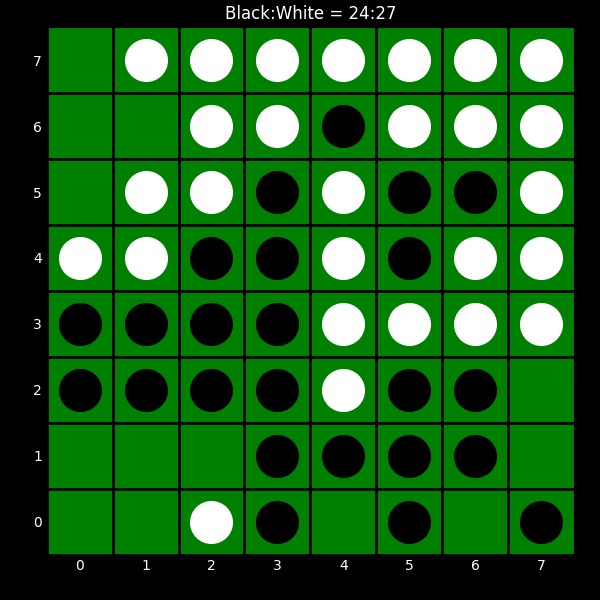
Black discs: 24
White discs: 27